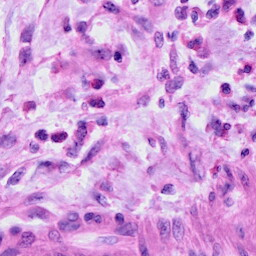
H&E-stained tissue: Cervix